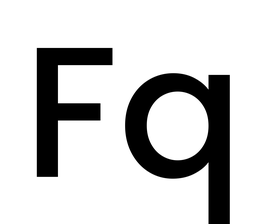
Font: Poppins-Medium